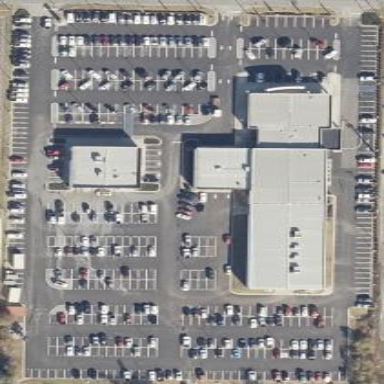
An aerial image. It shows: Building housing car shop.